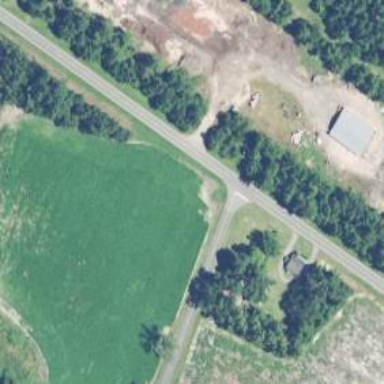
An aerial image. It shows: Secondary road.